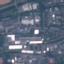
Land use / land cover: Industrial